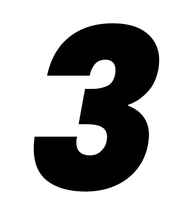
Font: Poppins-ExtraBoldItalic